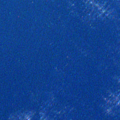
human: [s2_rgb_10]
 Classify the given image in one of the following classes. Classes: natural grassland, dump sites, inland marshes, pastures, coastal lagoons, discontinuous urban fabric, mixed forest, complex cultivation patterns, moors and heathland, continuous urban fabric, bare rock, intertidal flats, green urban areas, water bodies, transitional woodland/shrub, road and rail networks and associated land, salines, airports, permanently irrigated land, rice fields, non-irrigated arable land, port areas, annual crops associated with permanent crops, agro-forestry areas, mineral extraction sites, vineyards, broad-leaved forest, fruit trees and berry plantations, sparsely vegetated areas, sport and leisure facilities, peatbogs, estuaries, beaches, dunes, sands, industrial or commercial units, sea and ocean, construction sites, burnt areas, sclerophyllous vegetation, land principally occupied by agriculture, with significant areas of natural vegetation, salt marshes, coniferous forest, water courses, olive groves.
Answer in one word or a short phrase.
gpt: sea and ocean